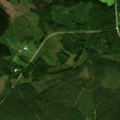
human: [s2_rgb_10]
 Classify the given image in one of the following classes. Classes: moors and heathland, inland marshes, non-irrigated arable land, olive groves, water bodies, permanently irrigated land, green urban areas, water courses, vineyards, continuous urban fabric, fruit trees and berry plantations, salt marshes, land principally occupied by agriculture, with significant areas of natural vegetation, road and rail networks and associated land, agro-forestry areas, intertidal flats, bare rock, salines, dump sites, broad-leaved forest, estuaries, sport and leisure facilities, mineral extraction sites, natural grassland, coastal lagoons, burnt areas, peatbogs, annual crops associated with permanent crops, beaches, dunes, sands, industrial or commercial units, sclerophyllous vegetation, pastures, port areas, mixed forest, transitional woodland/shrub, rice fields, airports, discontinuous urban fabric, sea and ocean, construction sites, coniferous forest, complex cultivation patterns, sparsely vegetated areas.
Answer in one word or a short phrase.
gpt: land principally occupied by agriculture, with significant areas of natural vegetation, coniferous forest, mixed forest, transitional woodland/shrub